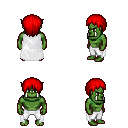
a pixel art fantasy rpg character, male body template, orc, green skin, white cape, white pants, red plain hairstyle, four views (front, back, left, right), 2x2 character sprite sheet, small pixel art, hard edges, no anti-aliasing